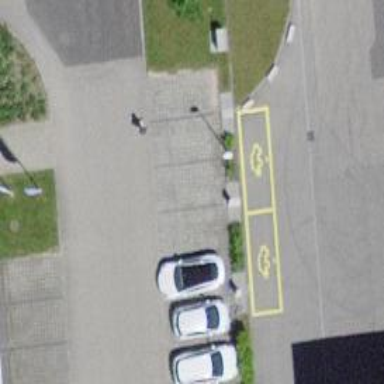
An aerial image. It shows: Charging station.